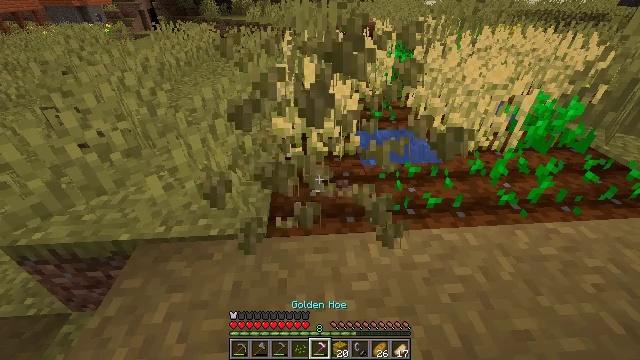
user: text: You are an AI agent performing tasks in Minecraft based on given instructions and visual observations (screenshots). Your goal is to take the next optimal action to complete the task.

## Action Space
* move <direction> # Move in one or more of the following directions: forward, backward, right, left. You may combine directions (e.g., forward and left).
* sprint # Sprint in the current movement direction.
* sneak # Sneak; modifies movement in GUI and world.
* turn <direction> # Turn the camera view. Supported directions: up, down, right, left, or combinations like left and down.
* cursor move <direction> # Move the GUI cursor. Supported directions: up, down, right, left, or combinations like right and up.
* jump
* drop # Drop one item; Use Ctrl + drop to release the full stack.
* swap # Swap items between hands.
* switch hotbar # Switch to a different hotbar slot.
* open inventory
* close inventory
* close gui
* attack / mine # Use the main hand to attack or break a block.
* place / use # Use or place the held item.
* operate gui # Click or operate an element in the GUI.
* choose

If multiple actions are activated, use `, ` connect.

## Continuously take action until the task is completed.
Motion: motion action
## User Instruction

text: Break the mature wheat plants.
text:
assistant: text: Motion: no_op